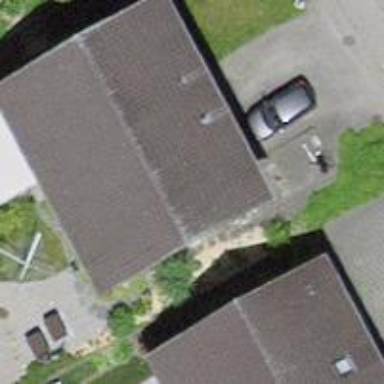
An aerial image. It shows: Residential building.